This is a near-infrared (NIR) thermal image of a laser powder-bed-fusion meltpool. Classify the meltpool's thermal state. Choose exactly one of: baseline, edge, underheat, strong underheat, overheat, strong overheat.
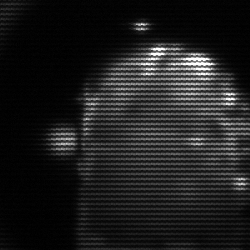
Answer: baseline